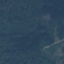
Land use / land cover class: Forest